Question: Let's say I have this table named 'tblsample'

I'm trying to get the number of 'codes' unique to each 'title'. So the result should be 'abc = 3' and 'def = 3'
My query right now is
'''
Select T1.title, COUNT(tbl2.code) as [No. of Codes]
from (Select t2.title, T2.CODE from tblsample as T2 where T2.category = 'com' group by t2.title, t2.CODE) AS tbl2
inner join tblsample as T1 on (T1.title = tbl2.title)
where T1.category = 'COM'
group by T1.title
order by T1.title
'''
But it's returning 'abc = 15' and 'def = 9' so I'm quite confused. Where am I wrong here?
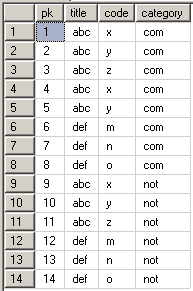
Answer: I think the query as simple as this will do:
'''
Select title, COUNT(DISTINCT code) as [No. of Codes]
from tblsample
where category = 'COM'
group by title
order by title
'''